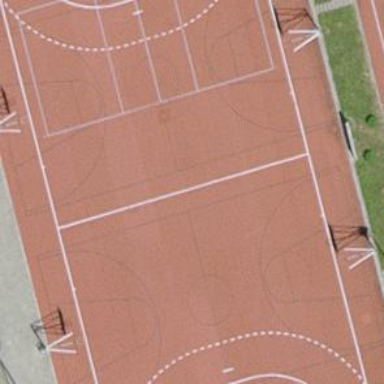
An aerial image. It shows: Basketball court in the leisure land pitch.